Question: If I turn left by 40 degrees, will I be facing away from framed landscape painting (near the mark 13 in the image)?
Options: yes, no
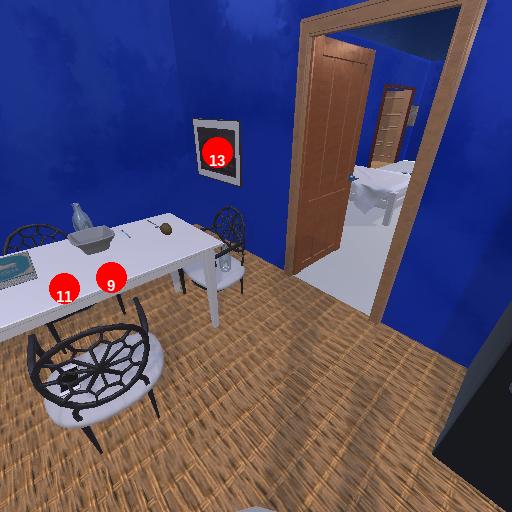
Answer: yes